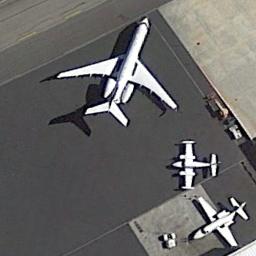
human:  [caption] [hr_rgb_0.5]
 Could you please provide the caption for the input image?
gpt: Two small airplanes and one big airplane are parked on the open place .